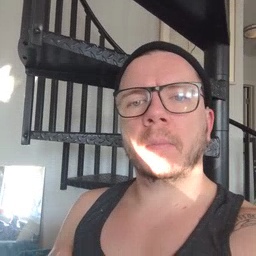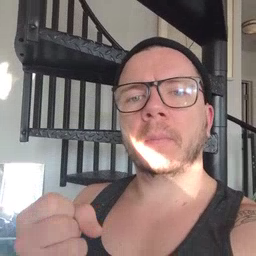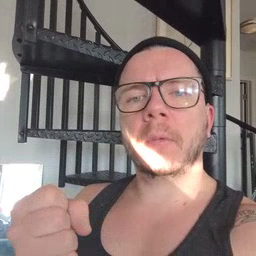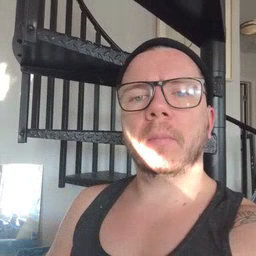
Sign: milk